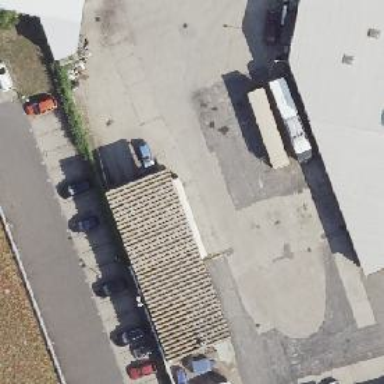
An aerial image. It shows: Commercial building.